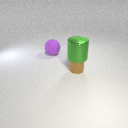
small brown metal cylinder below large green metal cylinder